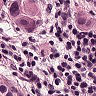
Metastatic tissue present: yes